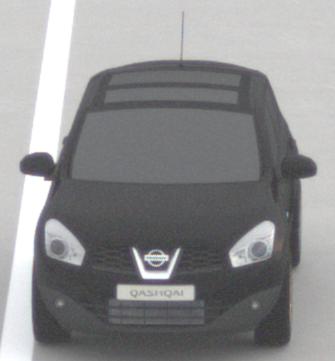
Make: Nissan
Model: Qashqai 1.6
Detailed model: Qashqai (J10)
Model produced from: 2010/03
Model produced until: 2010/08
Doors: 5
Color: black
Road condition: dry road
Daytime: morning or afternoon
Contrast: low contrast